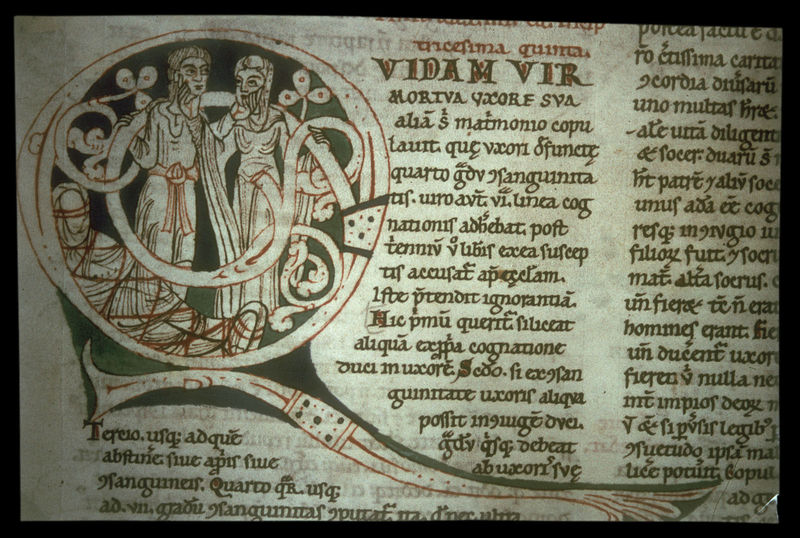
Titel: Decretum Gratiani Clm 17161
Institution: München, Bayerische Staatsbibliothek
Schlagwörter: mann, frau, schwarz, rot, tuch, ornament, leiche, toter, erde, paar, england, schrift, graphik, kuh, floral, verzierung, adam, eva, buch, druck, initiale, buchdruck, liebende, mittelalter, leichnahm, handschrift, bauchbinde, kleeblatt, vermummt, latein, buchillustration, buchmalerei, versalie, mumie, che, q, vidam vir, quidam vir, kapitelseite, sterblicher mensch